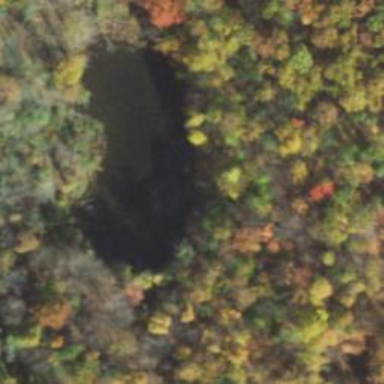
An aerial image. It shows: Pond surrounded by natural water.